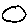
Label: circle